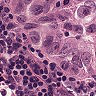
Metastatic tissue present: yes